Question:
For sql-server How can I insert a SKU row into table SKU_DATA, then insert the SKU into INVENTORY table with all branches and Quantity on hand=2 and Quantityonhand=0.
I need to insert a SKU item into SKUDATA and correspond row in inventory table for all existing branches Quantityonhand=2 and Quantityonhand = 0.
Please help Thanks
'''
name varchar (30) not NULL,
managerNum INT NOT NULL
'''
'''
SKU Int NOT NULL IDENTITY (1000,1),
description varchar (40) NOT NULL UNIQUE,
department varchar(30) NOT NULL default 'Home Entertainment',
sellingPrice numeric (7,2) NOT NULL
'''
'''
SKU Int NOT NULL,
branch varchar (30) NOT NULL ,
quantityOnHand Int NOT NUll ,
quantityOnOrder Int NOT NUll
'''
'''
CREATE TRIGGER NewSku
ON dbo.SKU_DATA
After INSERT
as
begin
SET NOCOUNT ON;
declare
@description varchar (40),
@department varchar(30),
@sellingPrice numeric (7,2)
DECLARE @Output TABLE (SKU INT)
INSERT INTO dbo.SKU_DATA ([DESCRIPTION], DEPARTMENT, SELLINGPRICE)
OUTPUT INSERTED.SKU INTO @Output(SKU)--getting Inserted ID from SKU_DATA to @Output table
VALUES (@description, @department, @sellingPrice);
INSERT INTO INVENTORY (SKU ,branch ,quantityOnHand ,quantityOnOrder )
--Loading SKU information against all branches to INVENTORY
SELECT t.SKU,b.name,2, 0
FROM Branch b
CROSS APPLY (SELECT SKU FROM @Output)t
END
'''
NewSku, Line 17
Cannot insert the value NULL into column 'description', table 'tt.dbo.SKU_DATA'; column does not allow nulls. INSERT fails.
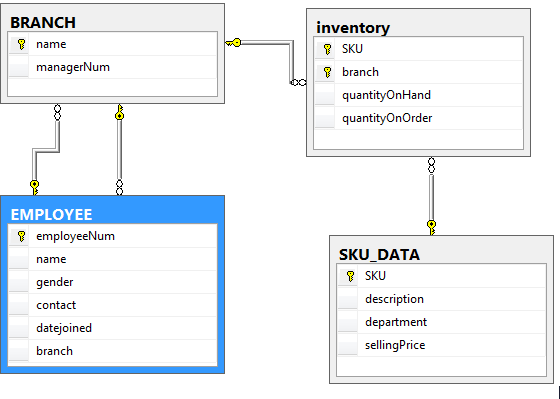
Answer: In sql, you can get the inserted row details from 'INSERTED' tables.
'''
CREATE PROCEDURE InsertNewSkuWithInventory
@description varchar (40),
@department varchar(30),
@sellingPrice numeric (7,2)
AS
BEGIN
DECLARE @Output TABLE (SKU INT)
INSERT INTO dbo.SKU_DATA ([DESCRIPTION], DEPARTMENT, SELLINGPRICE)
OUTPUT INSERTED.SKU INTO @Output(SKU)--getting Inserted ID from SKU_DATA to @Output table
VALUES (@description, @department, @sellingPrice);
INSERT INTO INVENTORY (SKU ,branch ,quantityOnHand ,quantityOnOrder )
--Loading SKU information against all branches to INVENTORY
SELECT t.SKU,b.name,2, 0
FROM Branch b
CROSS APPLY (SELECT SKU FROM @Output)t
END
'''
If you wanted to write a trigger , remove the inventory insert part from the above procedure and write a trigger like below.
For every insert in your SKU_Data table this trigger will get fired and will insert data to the Inventory table.
Procedure :
'''
CREATE PROCEDURE InsertNewSkuWithInventory
@description varchar (40),
@department varchar(30),
@sellingPrice numeric (7,2)
AS
BEGIN
INSERT INTO dbo.SKU_DATA ([DESCRIPTION], DEPARTMENT, SELLINGPRICE)
VALUES (@description, @department, @sellingPrice);
END
'''
Trigger:
'''
CREATE TRIGGER UpdateInventory
ON dbo.SKU_DATA
AFTER INSERT
AS
INSERT INTO INVENTORY (SKU ,branch ,quantityOnHand ,quantityOnOrder )
--Loading SKU information against all branches to INVENTORY
SELECT t.SKU,b.name,2, 0
FROM Branch b
CROSS APPLY (SELECT SKU FROM INSERTED)t
'''